Interaction volume radius: 5 \u00c5
Interaction volume height: 15 \u00c5
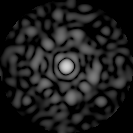
Disorder parameter: 0.8367